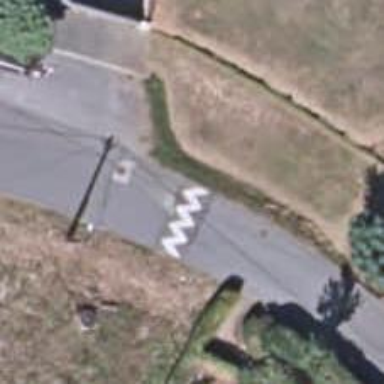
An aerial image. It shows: Traffic calming hump on the road.